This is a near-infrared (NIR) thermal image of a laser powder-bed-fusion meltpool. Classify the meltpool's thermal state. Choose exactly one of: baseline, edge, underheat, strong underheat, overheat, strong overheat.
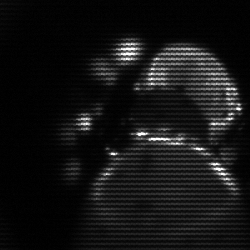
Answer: edge